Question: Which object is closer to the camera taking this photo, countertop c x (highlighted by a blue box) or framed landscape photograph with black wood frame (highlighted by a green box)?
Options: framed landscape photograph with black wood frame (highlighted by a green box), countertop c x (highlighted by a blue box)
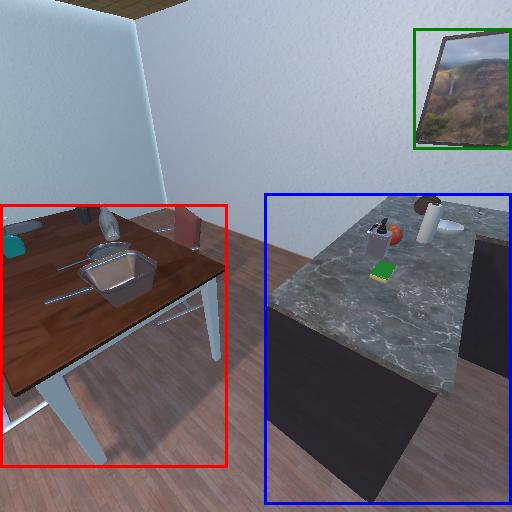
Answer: framed landscape photograph with black wood frame (highlighted by a green box)